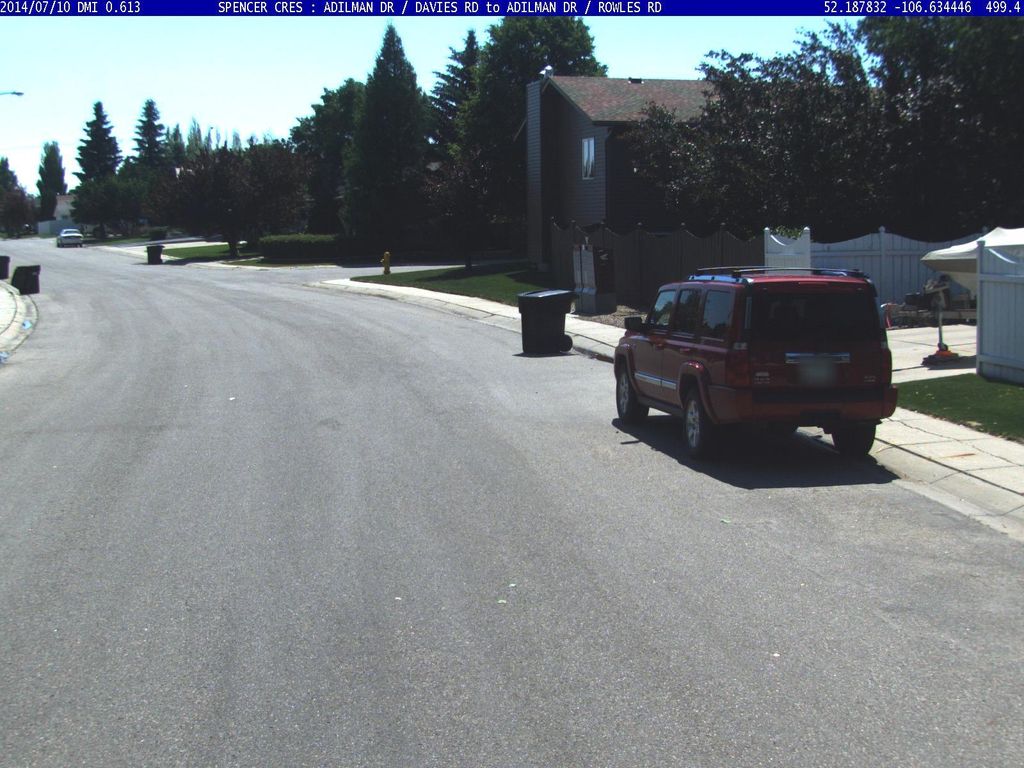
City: saskatoon